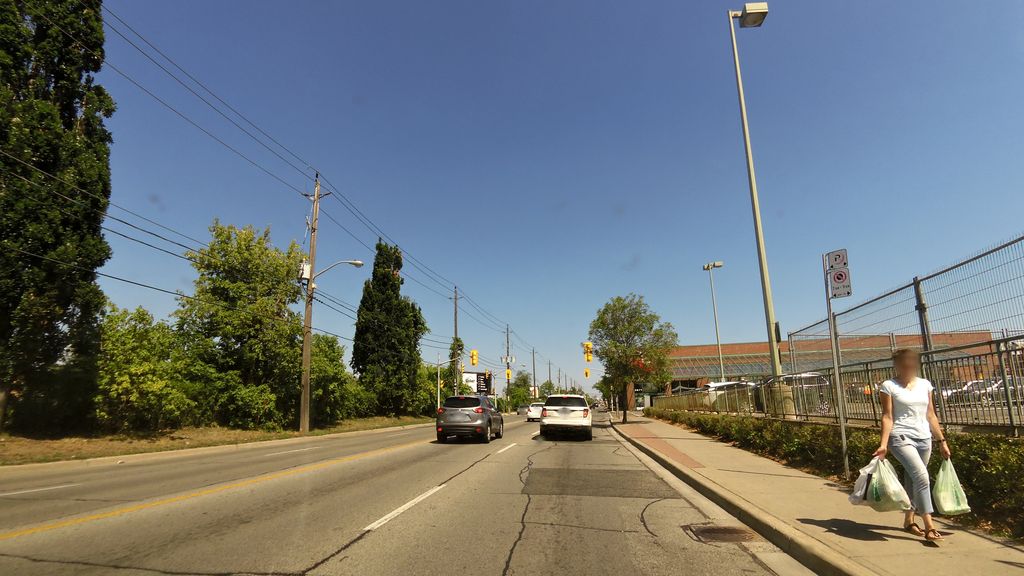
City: toronto